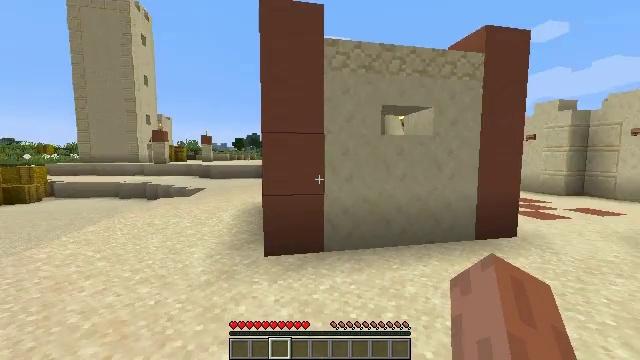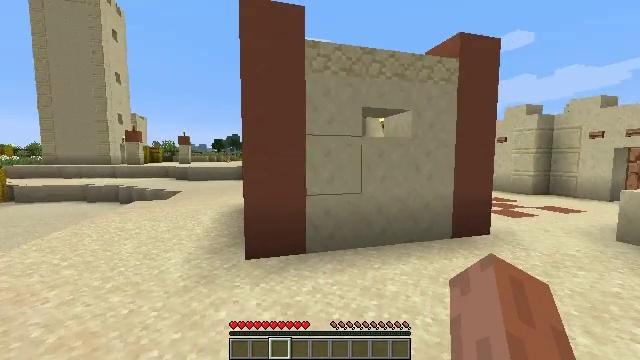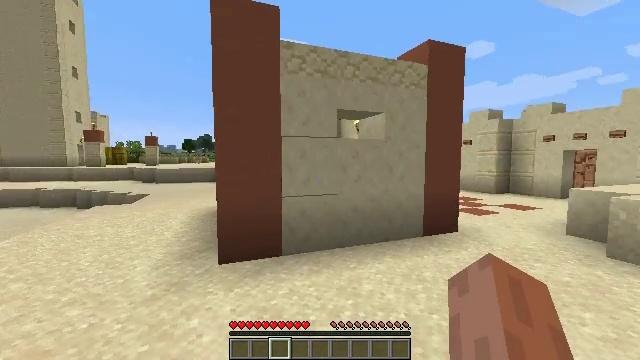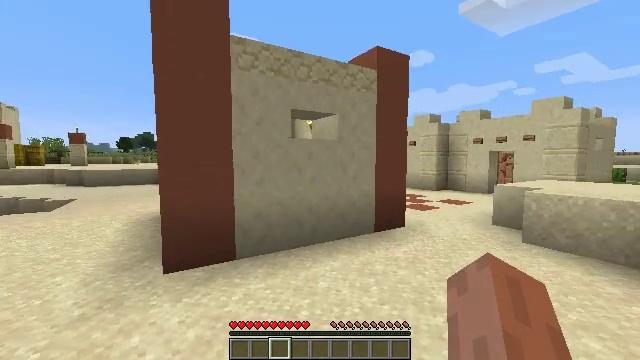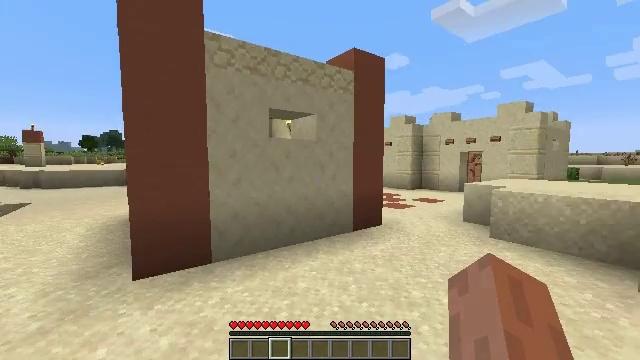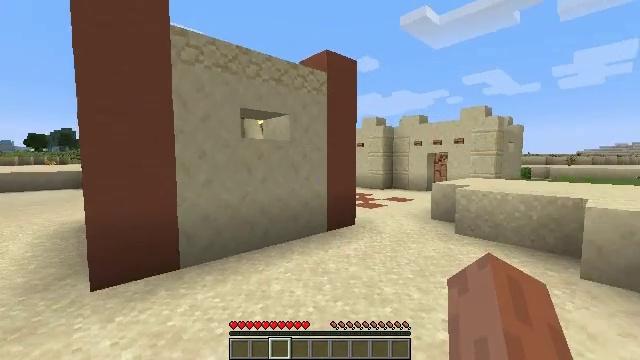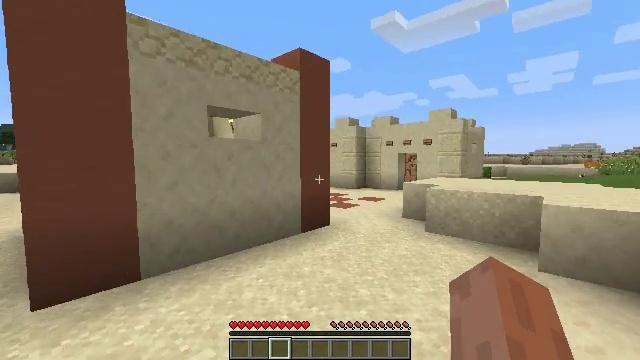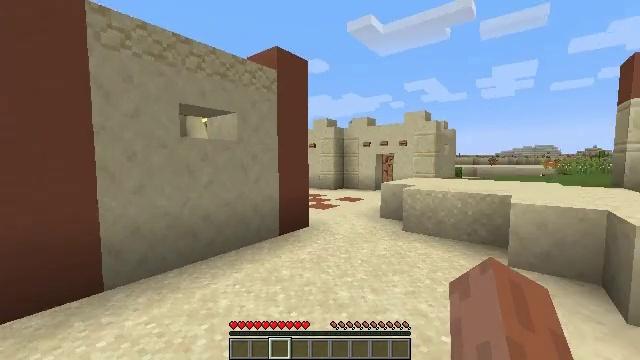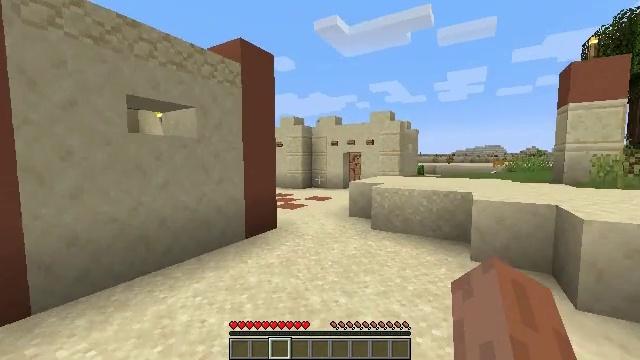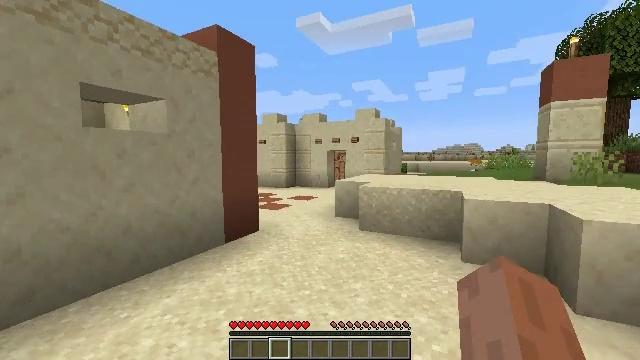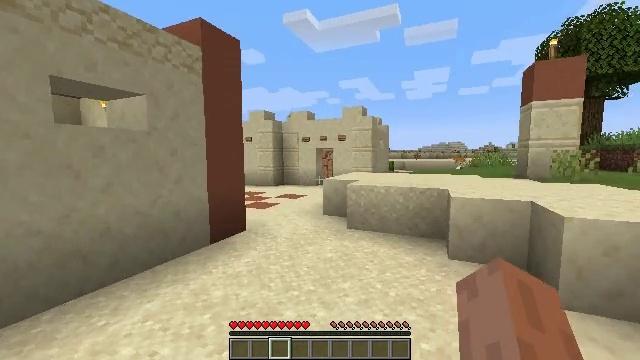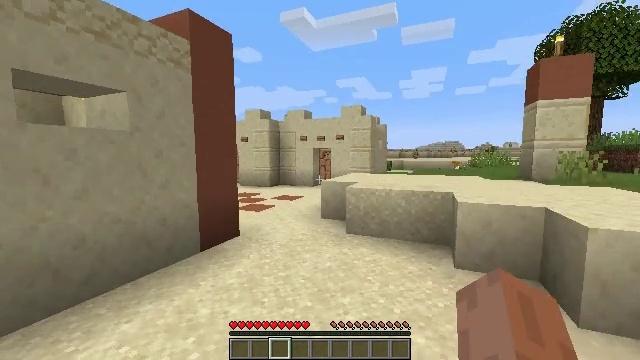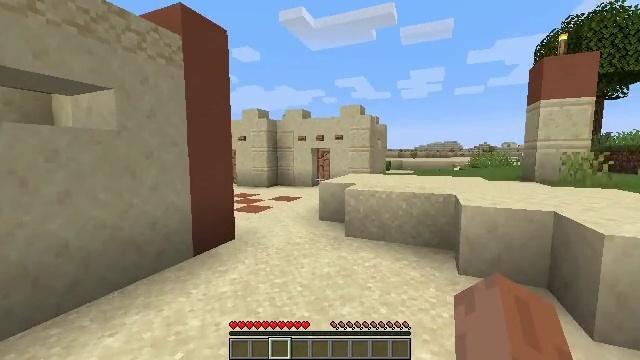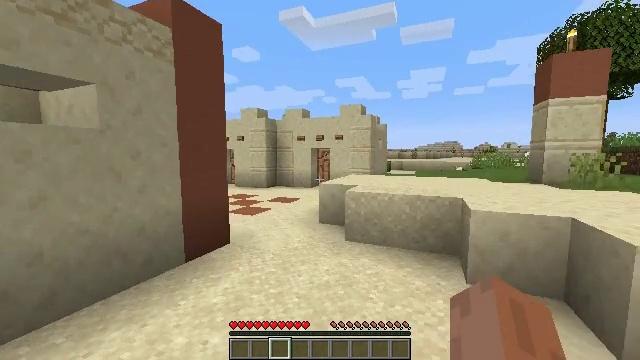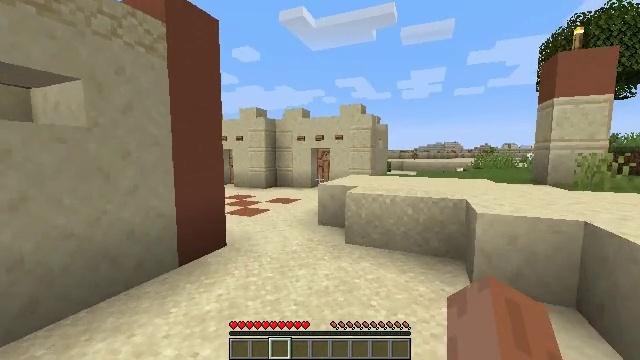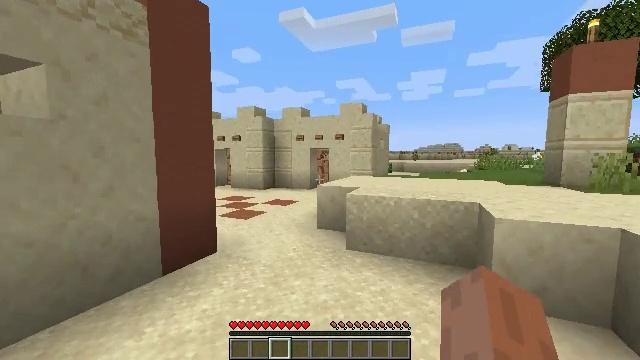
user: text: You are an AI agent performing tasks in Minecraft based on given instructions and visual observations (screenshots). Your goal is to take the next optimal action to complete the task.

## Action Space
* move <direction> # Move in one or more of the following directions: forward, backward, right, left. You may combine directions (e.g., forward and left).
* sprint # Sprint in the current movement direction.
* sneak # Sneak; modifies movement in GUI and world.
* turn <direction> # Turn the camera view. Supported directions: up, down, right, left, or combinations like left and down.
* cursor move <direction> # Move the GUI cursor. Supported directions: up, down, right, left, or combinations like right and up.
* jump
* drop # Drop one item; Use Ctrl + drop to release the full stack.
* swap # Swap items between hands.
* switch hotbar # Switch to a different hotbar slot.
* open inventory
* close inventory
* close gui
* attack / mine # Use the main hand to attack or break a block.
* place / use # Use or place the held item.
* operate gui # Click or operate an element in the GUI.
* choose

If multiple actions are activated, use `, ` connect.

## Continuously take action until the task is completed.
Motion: motion action
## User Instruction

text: Gather sea pickles from coral reefs.
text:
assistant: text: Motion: turn right, attack / mine
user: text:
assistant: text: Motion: turn right, attack / mine
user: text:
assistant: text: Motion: turn right, attack / mine
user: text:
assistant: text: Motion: turn right, attack / mine
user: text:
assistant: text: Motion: turn right, attack / mine
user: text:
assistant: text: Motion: move forward, turn right, attack / mine
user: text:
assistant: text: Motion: move forward, turn right, attack / mine
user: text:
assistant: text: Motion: move forward, turn right, attack / mine
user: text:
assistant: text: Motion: move forward, turn right, attack / mine
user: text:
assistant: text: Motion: move forward, turn right, attack / mine
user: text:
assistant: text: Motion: move forward, attack / mine
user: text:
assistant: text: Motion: move forward, attack / mine
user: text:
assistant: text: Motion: move forward, attack / mine
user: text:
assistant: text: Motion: move forward, attack / mine
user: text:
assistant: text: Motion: move forward, attack / mine
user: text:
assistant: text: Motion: move forward, attack / mine
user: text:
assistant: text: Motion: move forward, attack / mine
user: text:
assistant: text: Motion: move forward, turn right, attack / mine
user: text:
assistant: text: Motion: move forward, turn right, attack / mine
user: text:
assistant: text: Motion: move forward, attack / mine
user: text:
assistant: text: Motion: move forward, attack / mine
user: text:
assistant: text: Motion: move forward, attack / mine
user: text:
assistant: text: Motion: move forward, attack / mine
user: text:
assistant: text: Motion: move forward, attack / mine
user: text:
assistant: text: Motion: move forward, attack / mine
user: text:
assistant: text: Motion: move forward, attack / mine
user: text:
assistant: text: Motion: move forward, attack / mine
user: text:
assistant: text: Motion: move forward, attack / mine
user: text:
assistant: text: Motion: move forward, turn left, attack / mine
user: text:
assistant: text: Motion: move forward, turn left, attack / mine